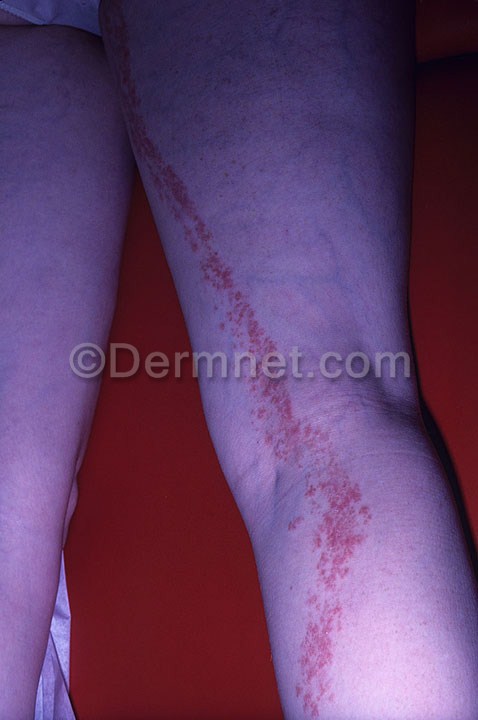
Disease: Seborrheic Keratoses and other Benign Tumors